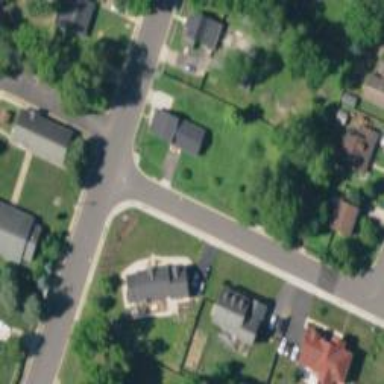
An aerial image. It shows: Neighborhood.